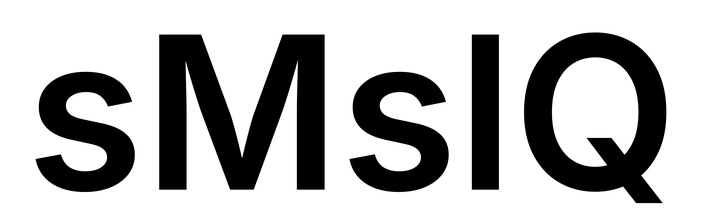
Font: Inter_SemiBold